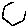
Label: hexagon